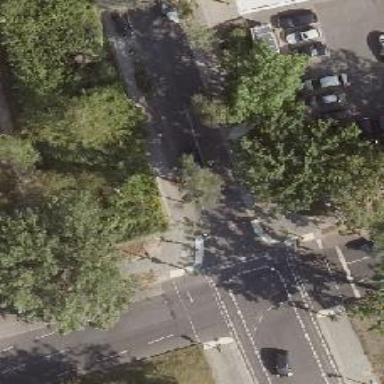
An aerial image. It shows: Road crossing with traffic signals.